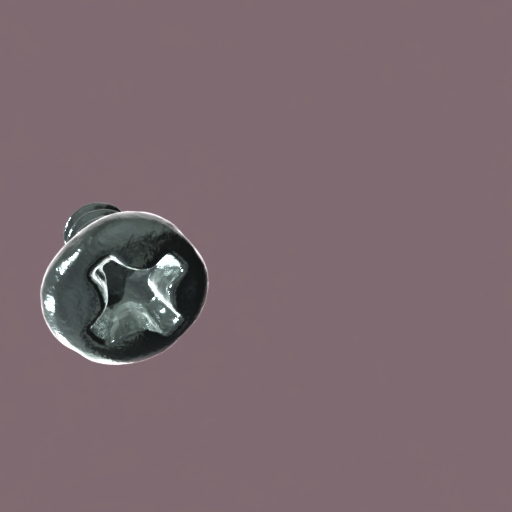
Label: screw